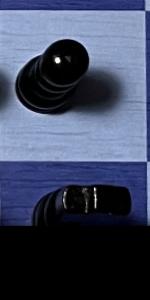
Label: Knight_Black